Question: I'm new to Android and I'm practicing creating a progress dialog. I want to change the message in the dialog every couple of seconds, but my application crashes when I change the message. Any ideas what I may be doing wrong?
'''
private void progressDialogTest(final ArrayList<String> messages)
{
AsyncTask<Void, Void, Void> task = new AsyncTask<Void, Void, Void>()
{
private ProgressDialog progressDialog;
@Override
protected void onPreExecute()
{
progressDialog = new ProgressDialog(MainActivity.this);
progressDialog.setTitle("Progress Dialog");
progressDialog.show();
}
@Override
protected Void doInBackground(Void... arg0)
{
try
{
for(int i=0; i<messages.size(); i++)
{
/******** APPLICATION SEEMS TO CRASH AT LINE BELOW ********/
progressDialog.setMessage(messages.get(i));
Thread.sleep(3000);
}
}
catch (InterruptedException e)
{
e.printStackTrace();
}
return null;
}
@Override
protected void onPostExecute(Void result)
{
progressDialog.dismiss();
}
};
task.execute((Void[])null);
}
'''

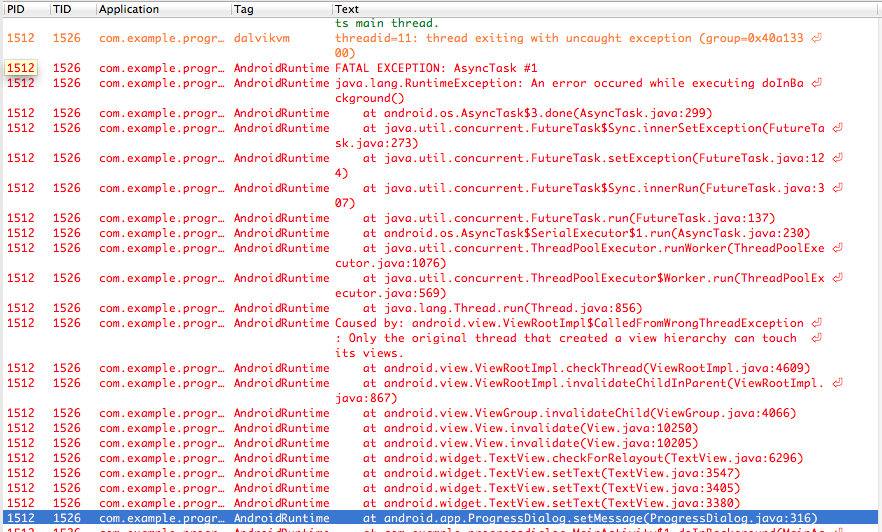
Answer: Move the code to onProgressUpdate instead, eg:
'''
@Override
protected void onProgressUpdate(Integer... progress) {
super.onProgressUpdate(progress);
progressDialog.setMessage(messages.get(progress[0]));
}
@Override
protected void doInBackground(Void... arg0) {
/* ... */
//progressDialog.setMessage(messages.get(i)); Change this line to
publishProgress(i);
/* ... */
}
'''